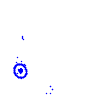
Particle: electron